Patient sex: F
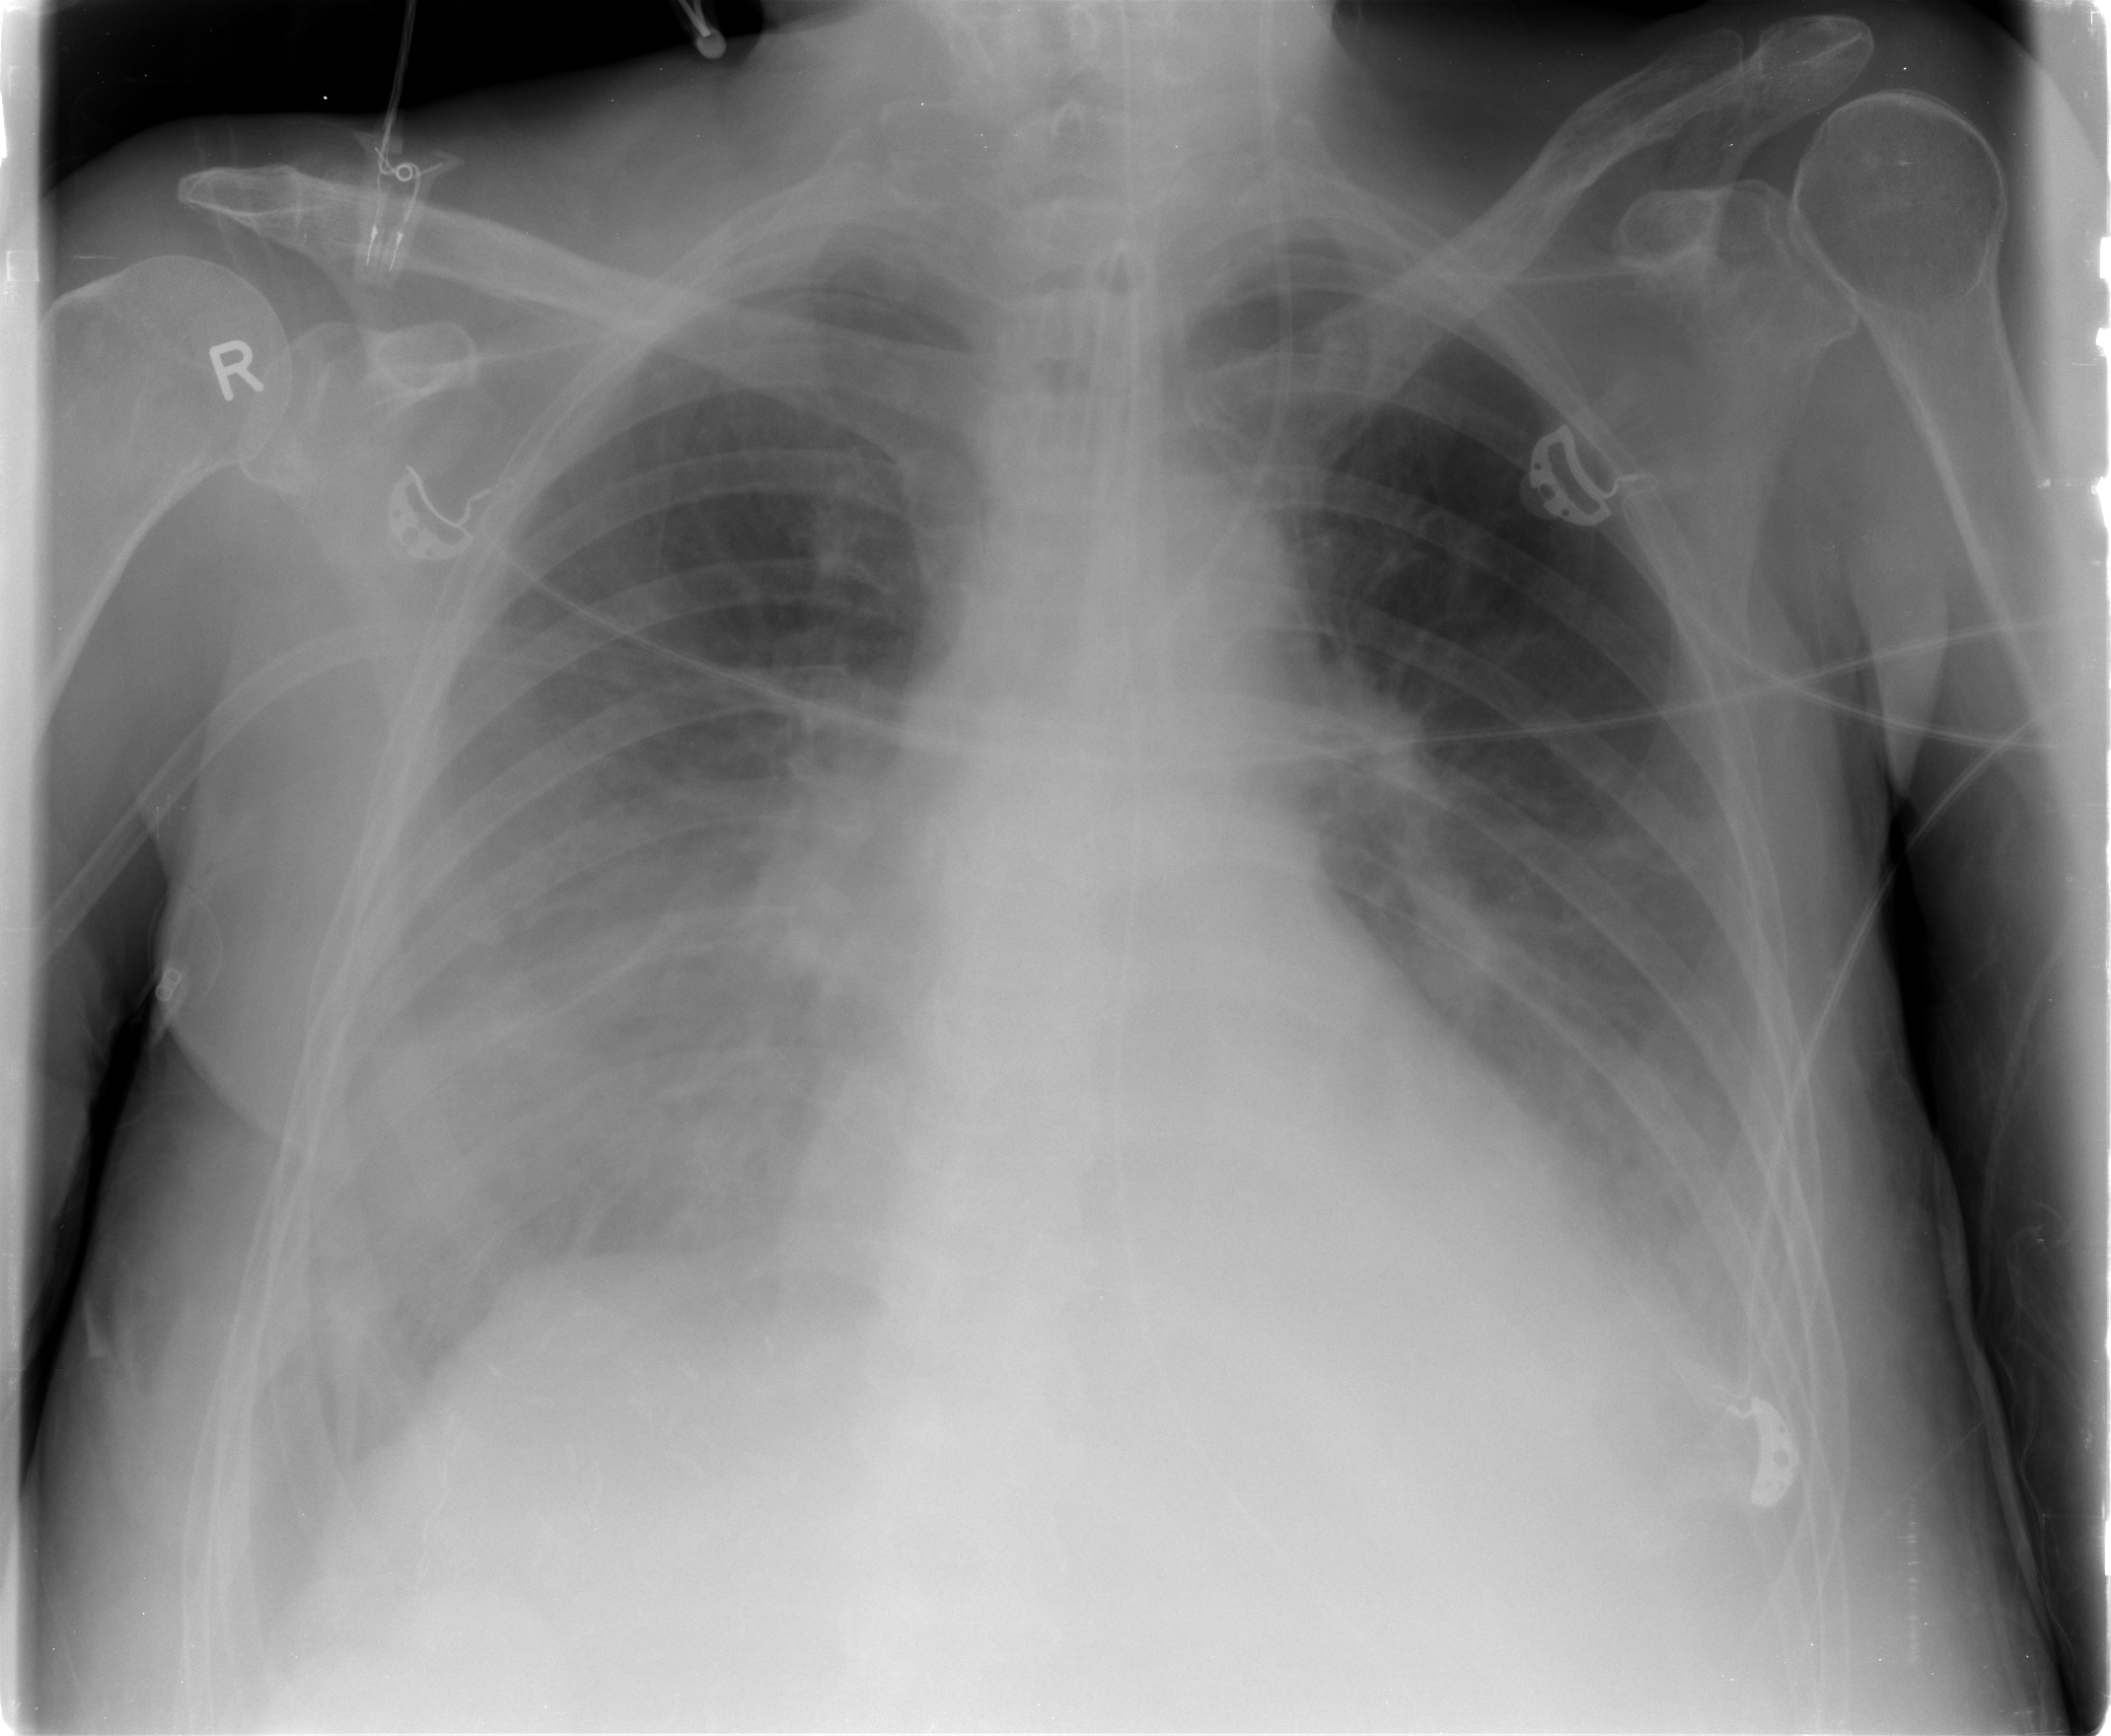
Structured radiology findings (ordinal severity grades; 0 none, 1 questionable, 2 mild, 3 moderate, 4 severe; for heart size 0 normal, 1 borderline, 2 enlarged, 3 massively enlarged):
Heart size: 0
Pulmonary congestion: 2
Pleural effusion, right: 2
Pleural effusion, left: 2
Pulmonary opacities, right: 0
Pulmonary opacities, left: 0
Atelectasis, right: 2
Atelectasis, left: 2